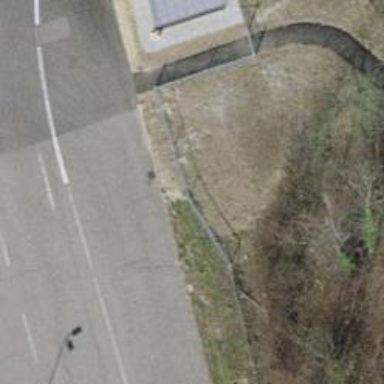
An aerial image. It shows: Fence with chain link type.